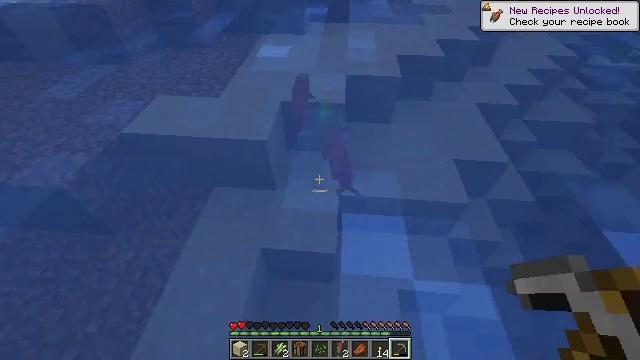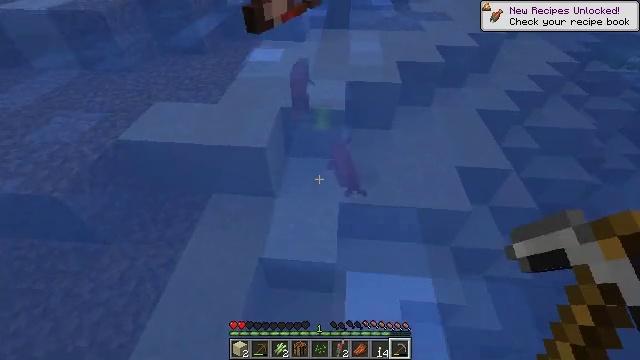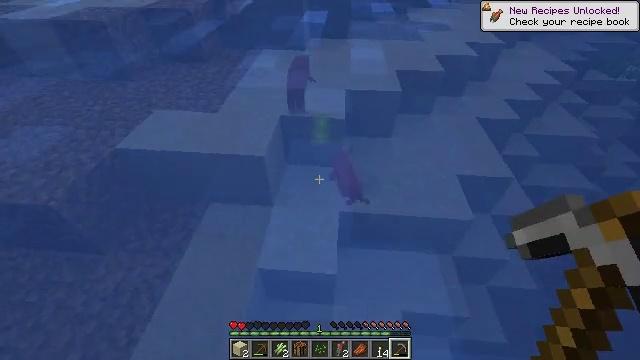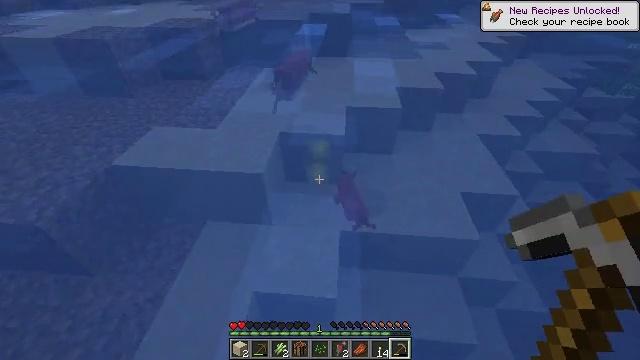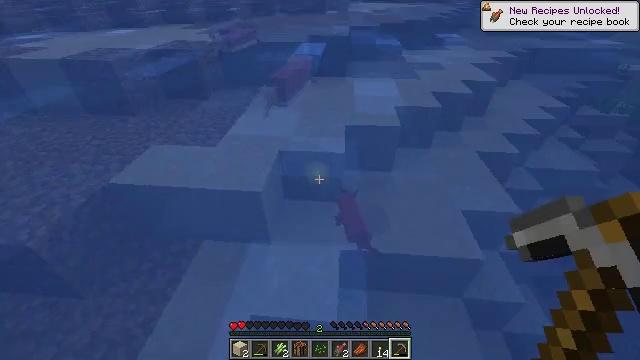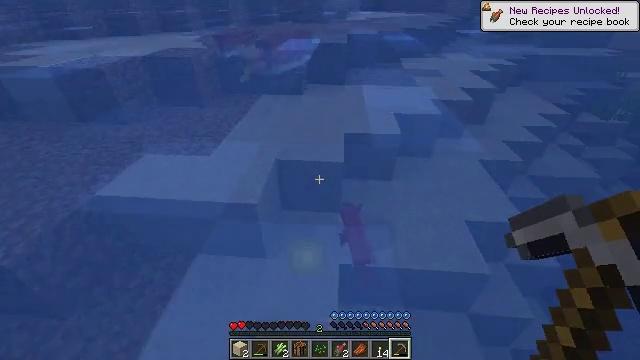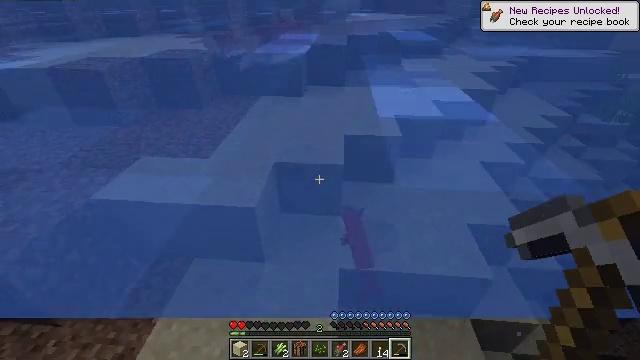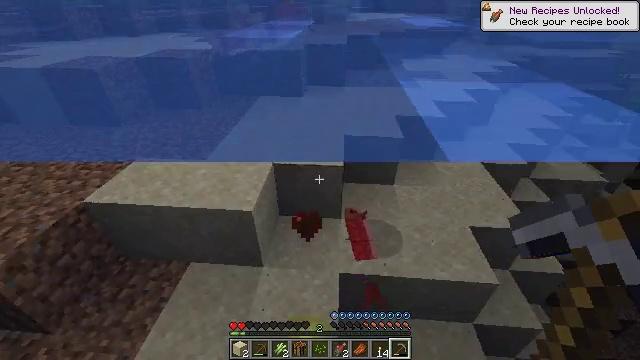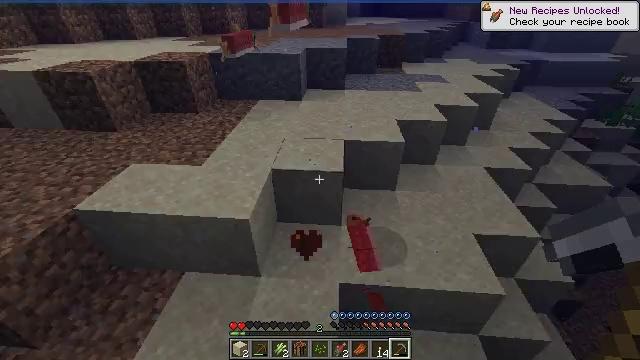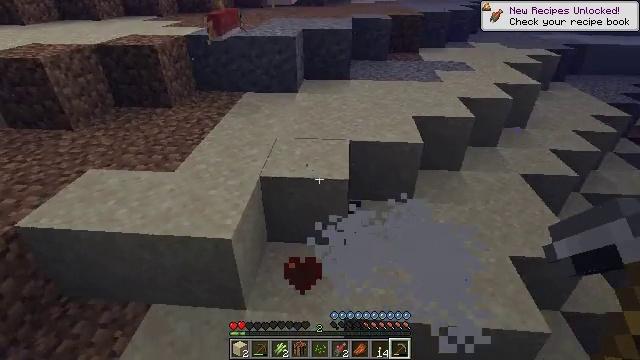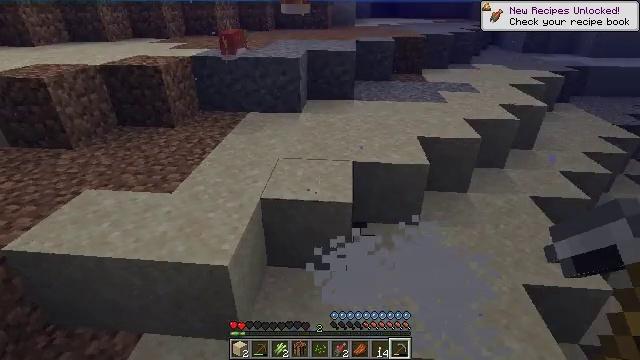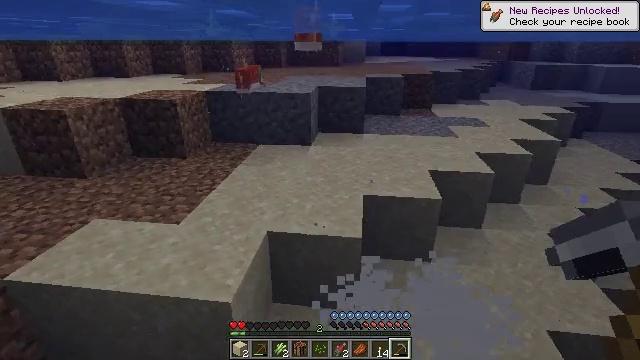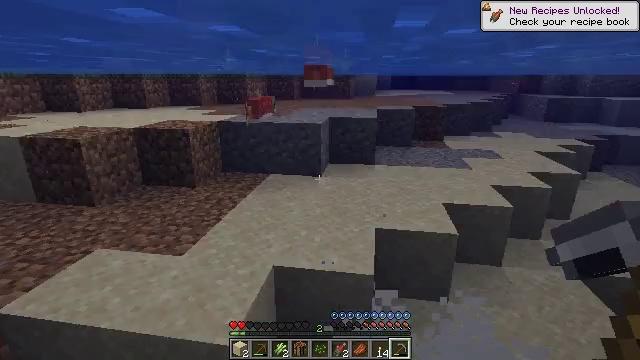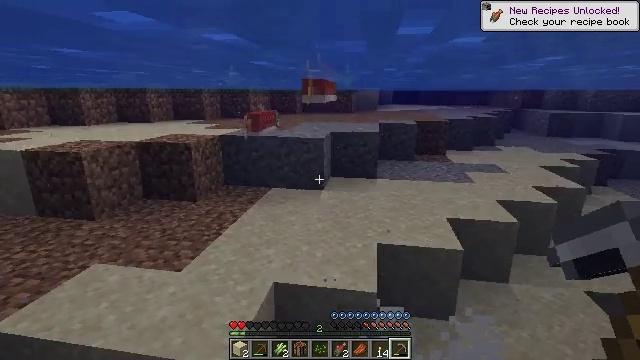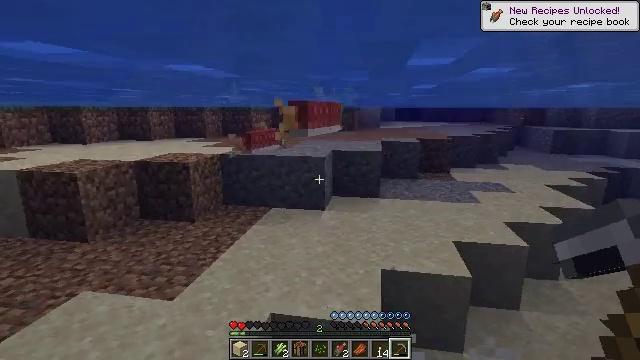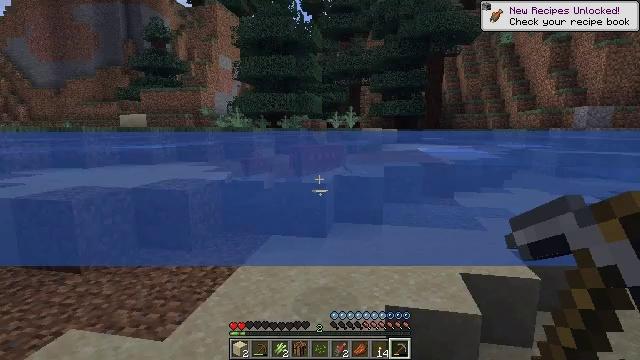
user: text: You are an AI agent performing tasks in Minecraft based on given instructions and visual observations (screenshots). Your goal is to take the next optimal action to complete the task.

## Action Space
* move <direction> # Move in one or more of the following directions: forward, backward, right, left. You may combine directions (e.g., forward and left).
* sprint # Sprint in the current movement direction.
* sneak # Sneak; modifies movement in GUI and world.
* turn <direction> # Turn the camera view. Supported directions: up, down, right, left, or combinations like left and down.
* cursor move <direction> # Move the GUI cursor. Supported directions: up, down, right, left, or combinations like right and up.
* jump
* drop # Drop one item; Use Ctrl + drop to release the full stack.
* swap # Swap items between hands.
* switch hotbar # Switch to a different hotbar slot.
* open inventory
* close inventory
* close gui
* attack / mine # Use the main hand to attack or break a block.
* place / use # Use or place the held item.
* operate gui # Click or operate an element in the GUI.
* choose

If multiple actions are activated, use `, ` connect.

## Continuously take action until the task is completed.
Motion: motion action
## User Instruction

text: Fish and kill the salmon.
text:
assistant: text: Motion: move forward, turn up
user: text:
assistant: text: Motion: move forward, turn up
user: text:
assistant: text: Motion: move forward, turn up
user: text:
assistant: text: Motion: move forward, turn up
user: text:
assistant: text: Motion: move forward, turn up
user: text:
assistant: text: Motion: move forward
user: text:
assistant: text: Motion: move forward
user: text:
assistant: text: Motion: move forward
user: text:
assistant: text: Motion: move forward, turn up
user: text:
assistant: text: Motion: move forward, turn up
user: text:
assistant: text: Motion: move forward, turn left and up
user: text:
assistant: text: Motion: move forward, turn left and up
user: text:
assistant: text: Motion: move forward, turn up, jump
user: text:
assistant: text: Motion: move forward, turn up, jump
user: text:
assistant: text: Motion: move forward, turn up, jump
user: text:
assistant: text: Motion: move forward, jump
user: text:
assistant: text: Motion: move forward, jump
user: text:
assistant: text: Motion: move forward, turn left and down, jump
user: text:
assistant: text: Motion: move forward, jump
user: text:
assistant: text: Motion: move forward, jump
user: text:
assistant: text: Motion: move forward, jump
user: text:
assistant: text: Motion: move forward, turn right and down, jump
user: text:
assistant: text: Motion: move forward, turn right and down, jump
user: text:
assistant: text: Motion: move forward, turn down
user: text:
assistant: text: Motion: move forward, turn right and down
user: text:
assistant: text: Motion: move forward, turn right and down
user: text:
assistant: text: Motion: move forward, turn right and down
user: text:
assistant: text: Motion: move forward, turn down
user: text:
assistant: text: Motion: move forward
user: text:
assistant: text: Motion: move forward, turn down